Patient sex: F
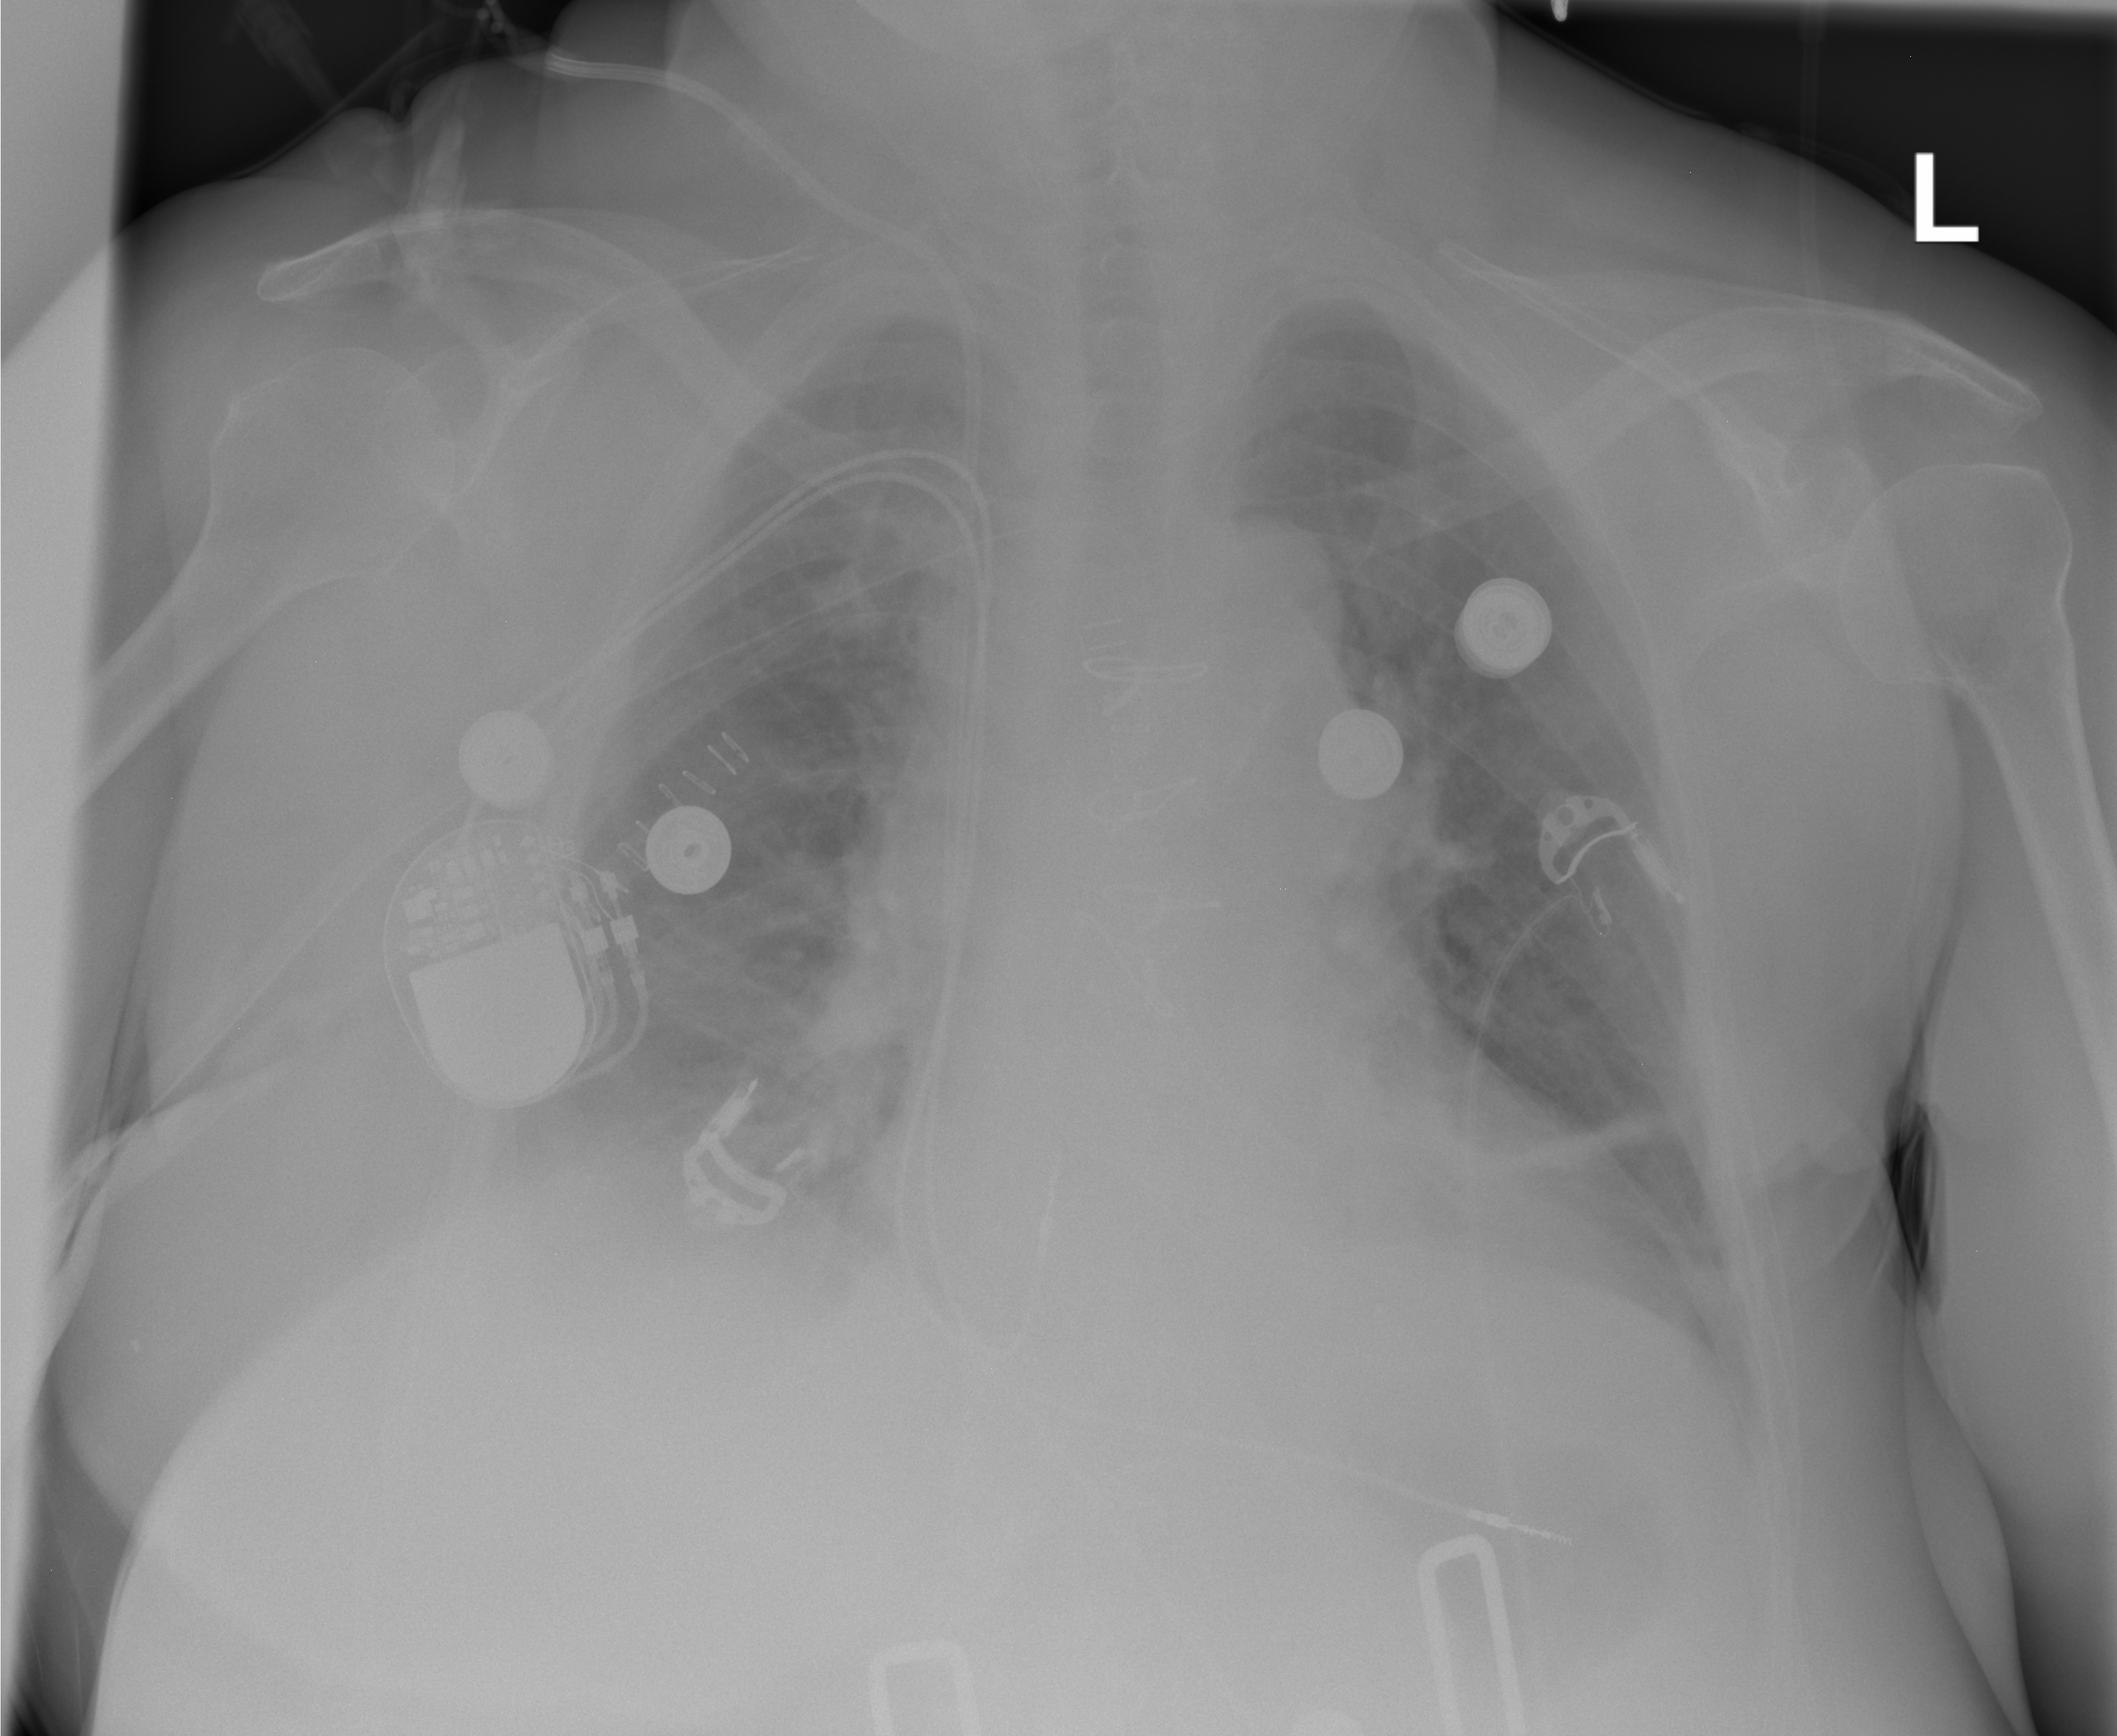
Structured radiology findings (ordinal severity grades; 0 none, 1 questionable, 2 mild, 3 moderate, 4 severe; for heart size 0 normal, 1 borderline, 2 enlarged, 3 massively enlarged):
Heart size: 1
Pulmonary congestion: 2
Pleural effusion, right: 0
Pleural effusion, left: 0
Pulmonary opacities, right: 0
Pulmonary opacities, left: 0
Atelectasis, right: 0
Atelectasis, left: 2